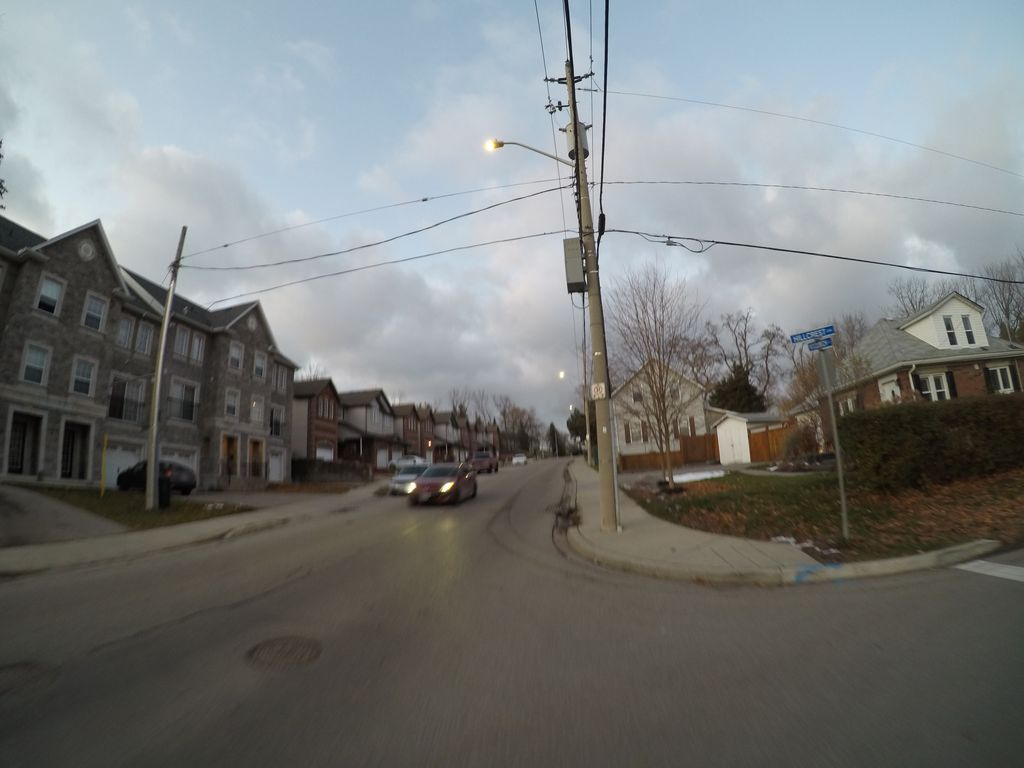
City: kitchener-waterloo